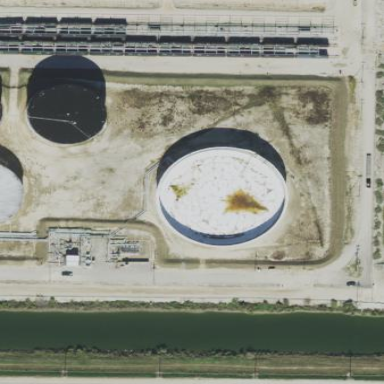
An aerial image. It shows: Storage tank which is man-made and housed in building.